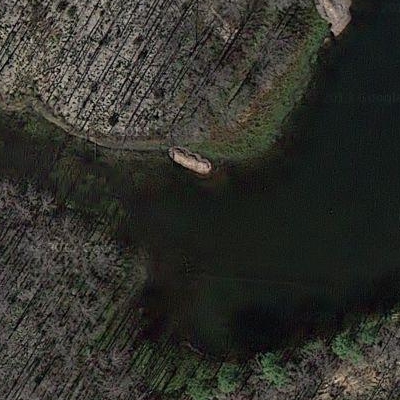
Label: dRiverLake